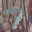
Label: 7